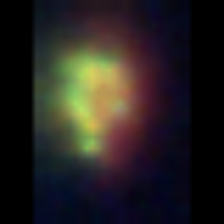
Taxon: Unknown_detritus
Group: Unknown